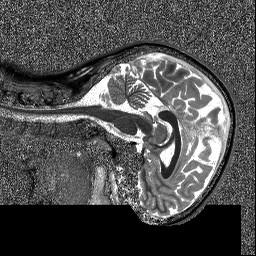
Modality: T1map
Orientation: sagittal
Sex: female